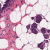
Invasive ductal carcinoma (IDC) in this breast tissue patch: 0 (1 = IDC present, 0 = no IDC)